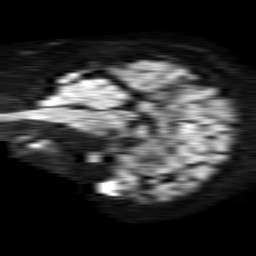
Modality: TRACE
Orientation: sagittal
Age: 59
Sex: female
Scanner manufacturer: philips
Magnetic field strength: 1.5 T
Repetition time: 4.6 s
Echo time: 0.08941 s